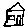
Label: house